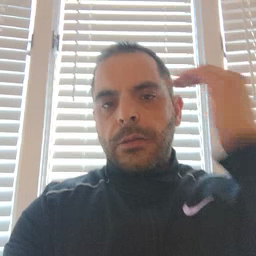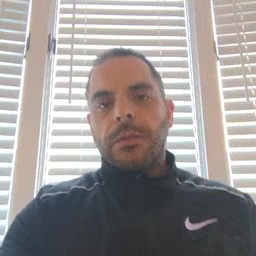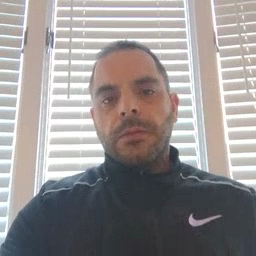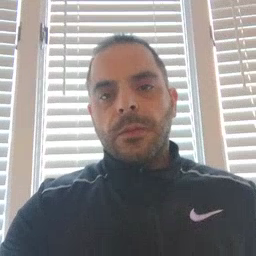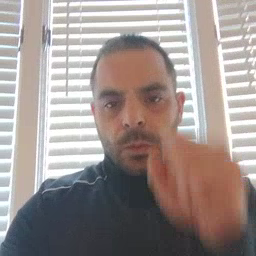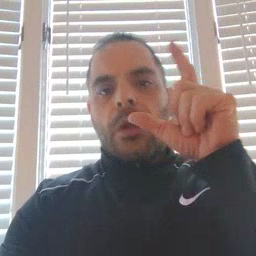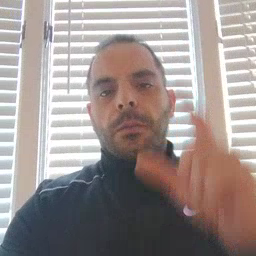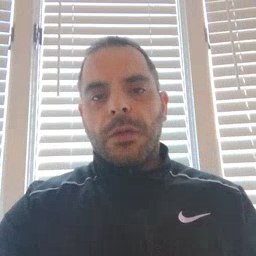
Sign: wake